Field crop: maize
Growth stage: 2
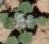
Species: chenopodium